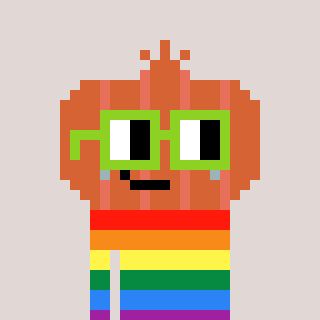
a pixel art character with square light green glasses, a onion-shaped head and a bege-colored body on a warm background